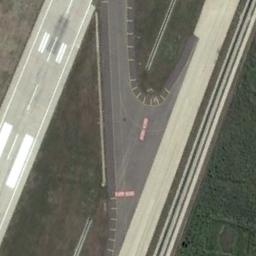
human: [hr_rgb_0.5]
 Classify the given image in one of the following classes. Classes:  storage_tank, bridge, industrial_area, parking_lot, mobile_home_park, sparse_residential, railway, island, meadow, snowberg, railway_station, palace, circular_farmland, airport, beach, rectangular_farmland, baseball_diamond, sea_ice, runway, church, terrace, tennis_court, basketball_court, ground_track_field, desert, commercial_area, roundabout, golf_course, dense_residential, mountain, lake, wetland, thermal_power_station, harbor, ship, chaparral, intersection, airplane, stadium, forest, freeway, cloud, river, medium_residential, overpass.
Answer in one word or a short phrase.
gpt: runway